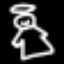
Label: angel